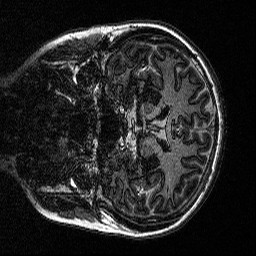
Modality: MP2RAGE
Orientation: coronal
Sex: female
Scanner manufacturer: siemens
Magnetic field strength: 3 T
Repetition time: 5 s
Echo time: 0.00292 s